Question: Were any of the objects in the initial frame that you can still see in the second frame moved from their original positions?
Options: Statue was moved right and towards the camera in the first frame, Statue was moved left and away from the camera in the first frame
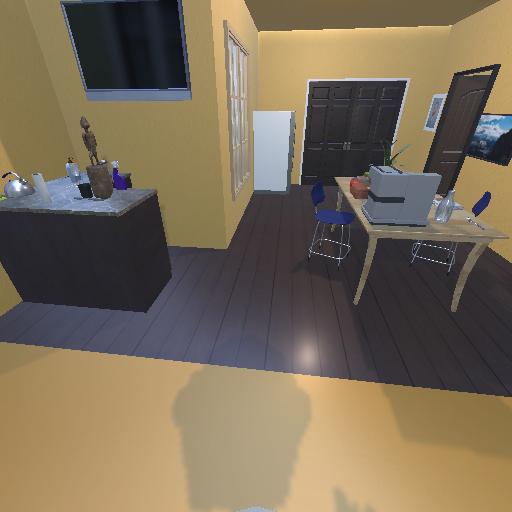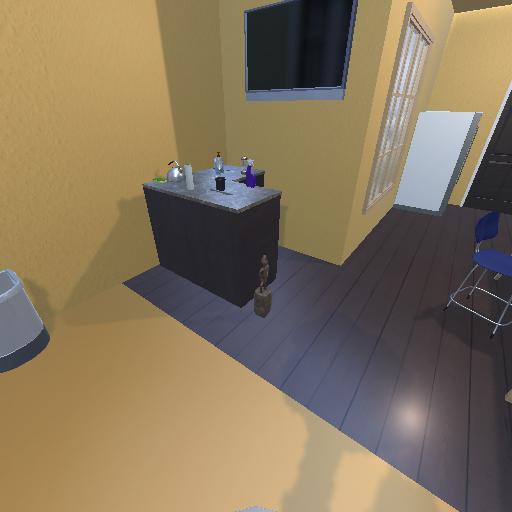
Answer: Statue was moved right and towards the camera in the first frame